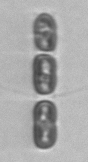
Label: Chaetoceros